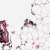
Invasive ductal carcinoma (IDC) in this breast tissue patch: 0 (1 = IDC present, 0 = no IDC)